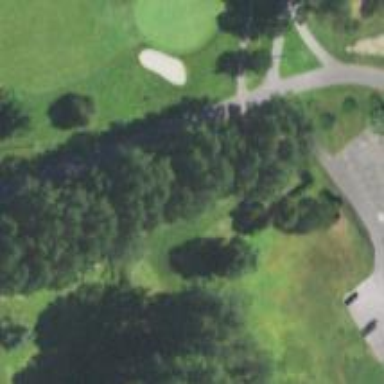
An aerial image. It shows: Pathway for golfing.